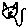
Label: cat